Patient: sex F, age 58
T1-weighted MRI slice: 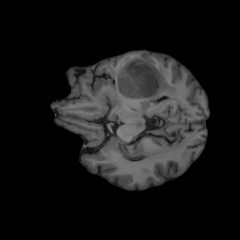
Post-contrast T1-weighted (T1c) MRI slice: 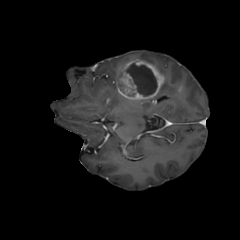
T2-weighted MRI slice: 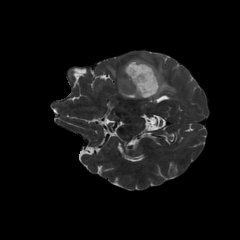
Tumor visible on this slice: yes
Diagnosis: Glioblastoma, IDH-wildtype
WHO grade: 4